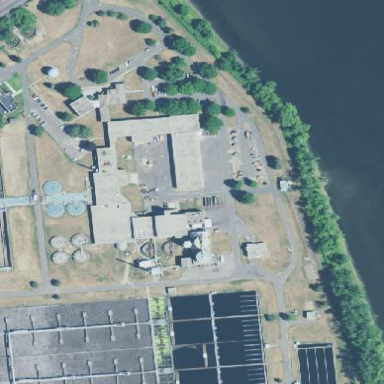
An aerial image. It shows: Wastewater plant.